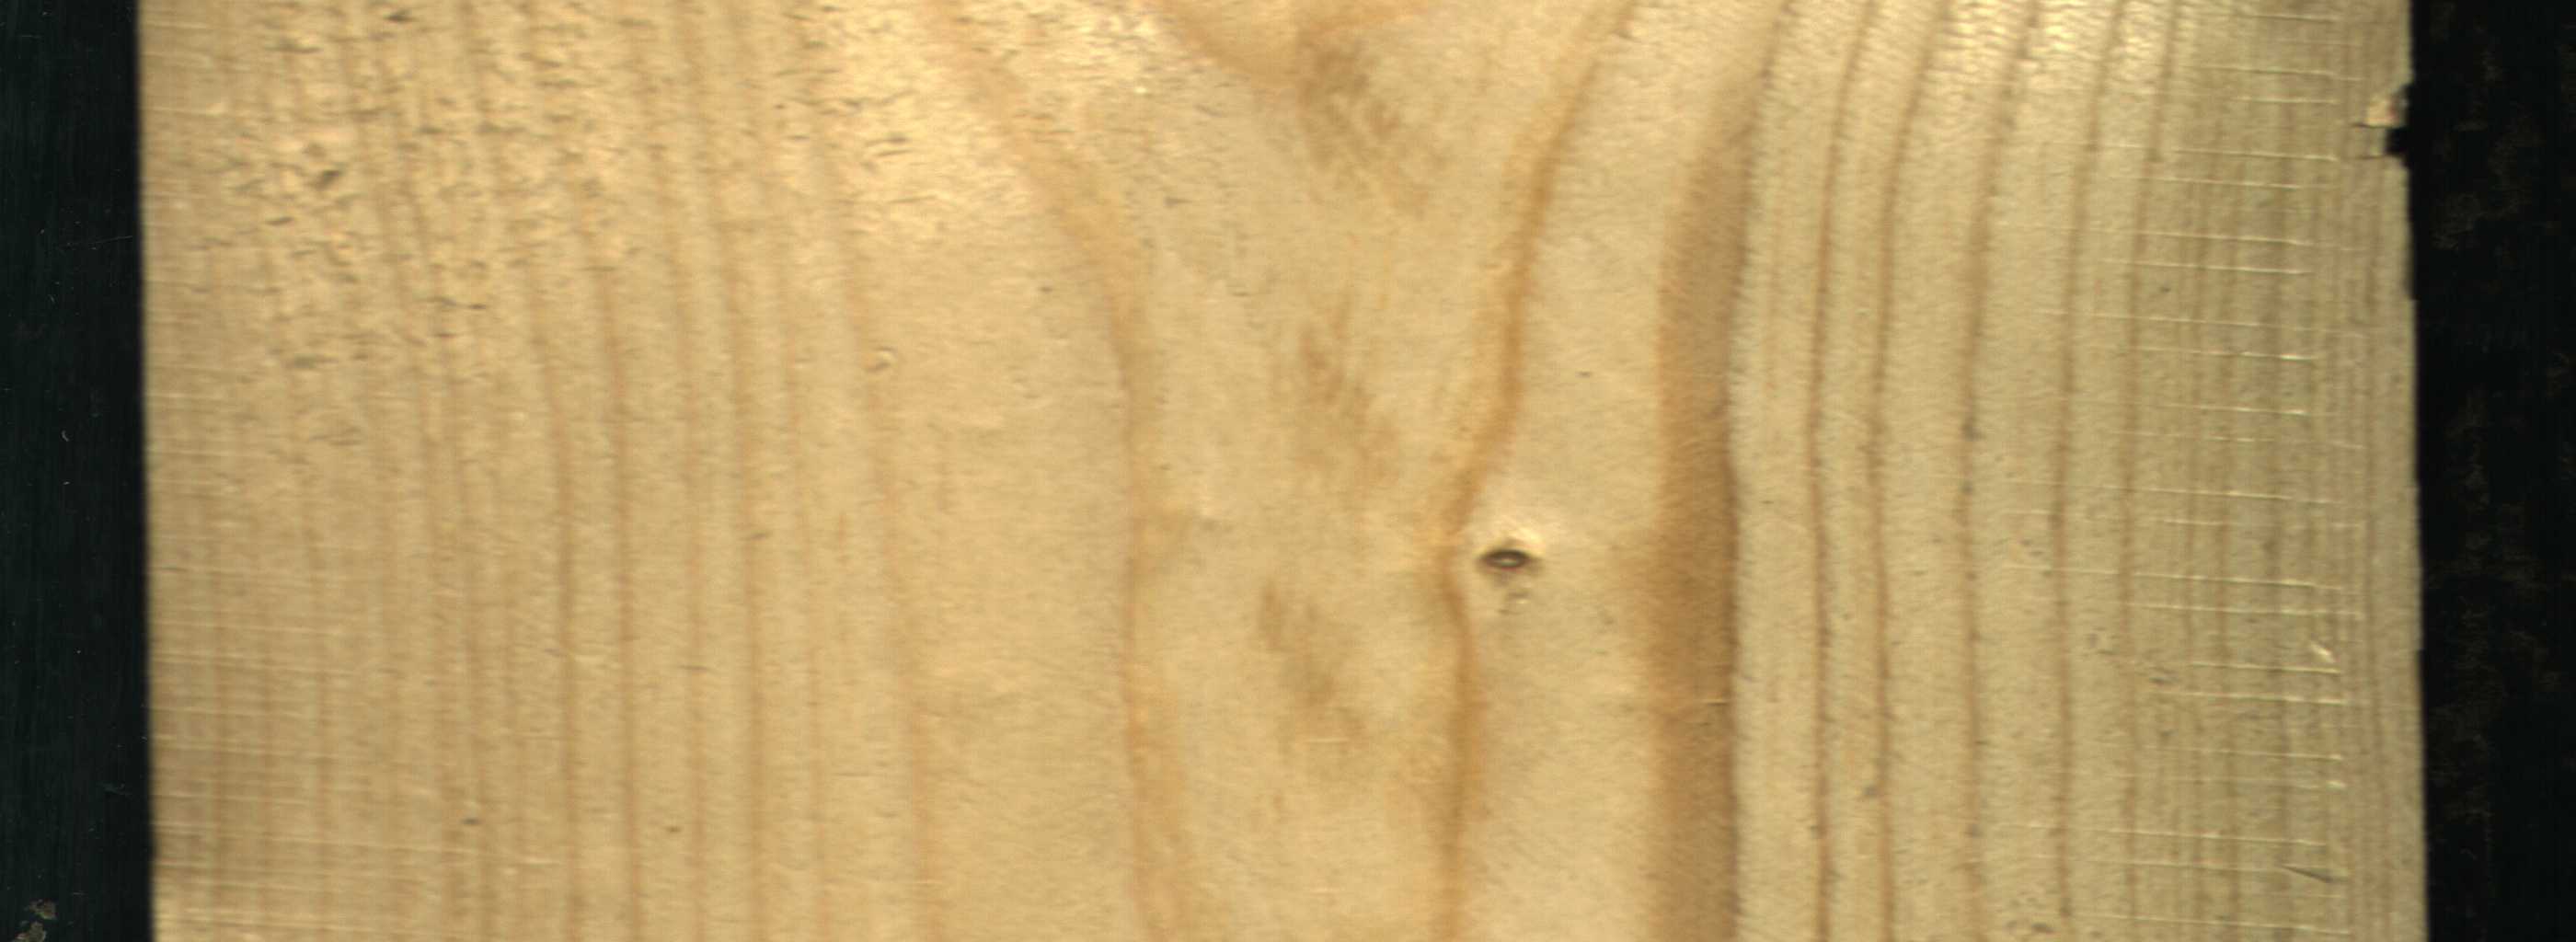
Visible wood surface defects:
Live_Knot